Question: Am using the following code to change look of input file type, i just changed input select type as image and my problem is
'''
<form action="for.php" method="POST" enctype="multipart/form-data">
<input type="file" name="files[]" multiple id="files" class="hidden"/>
<input type="submit" id="sub"/>
</form>
'''
'''
input[type="file"] {
border: 1px gray dashed;
background:no-repeat center gainsboro;
text-indent: -9999em;
line-height:3000;
width: 128px;
height: 128px;
}
'''

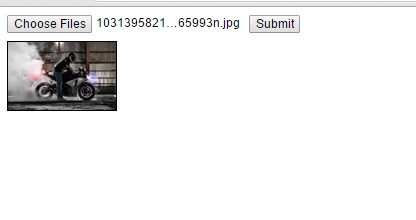
Answer: Just skip above code and use following code
'''
<form action="for.php" method="POST" enctype="multipart/form-data">
<div class="inputWrapper">
<input type="file" name="files[]" multiple id="files" class="hidden fileInput"/>
</div>
<input type="submit" id="sub">
</form>
'''
'''
.inputWrapper {
overflow: hidden;
position: relative;
cursor: pointer;
background-color: #DDF;
border: 1px gray dashed;
background: url('file_add.png') no-repeat center gainsboro;
text-indent: -9999em;
width: 200px;
height: 200px;
}
.fileInput {
cursor: pointer;
height: 100%;
position:absolute;
top: 0;
right: 0;
font-size:50px;
}
.hidden {
opacity: 0;
-moz-opacity: 0;
filter:progid:DXImageTransform.Microsoft.Alpha(opacity=0)
}
'''